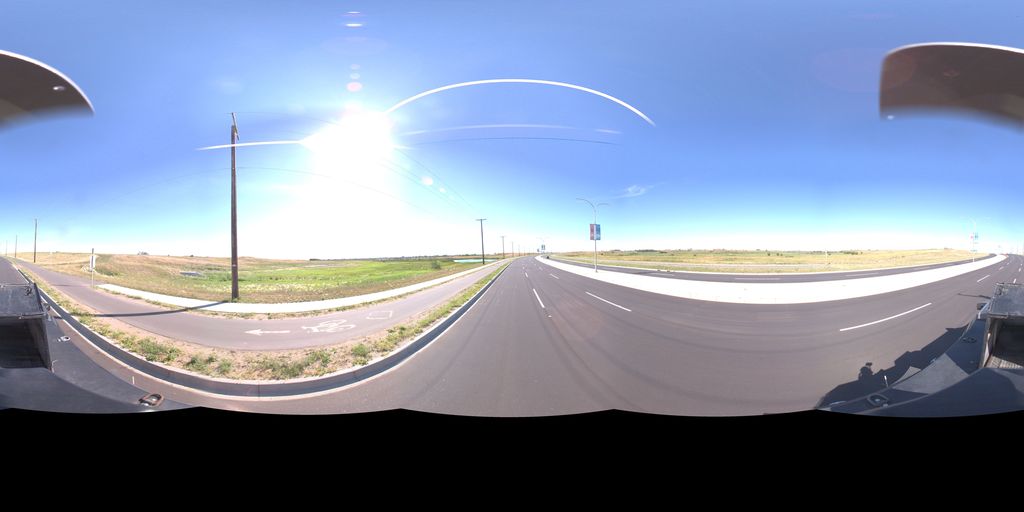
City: saskatoon